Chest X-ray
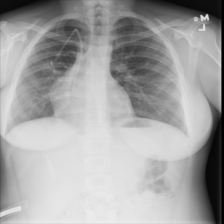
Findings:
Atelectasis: negative
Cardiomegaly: negative
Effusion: negative
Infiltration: negative
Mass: negative
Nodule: positive
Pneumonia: negative
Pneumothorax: negative
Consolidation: negative
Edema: negative
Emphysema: negative
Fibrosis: negative
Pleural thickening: negative
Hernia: negative